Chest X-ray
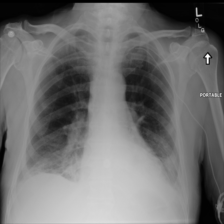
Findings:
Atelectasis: positive
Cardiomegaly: negative
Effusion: positive
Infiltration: positive
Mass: negative
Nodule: negative
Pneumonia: negative
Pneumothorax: negative
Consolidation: positive
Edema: negative
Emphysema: negative
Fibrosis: negative
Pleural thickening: negative
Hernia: negative